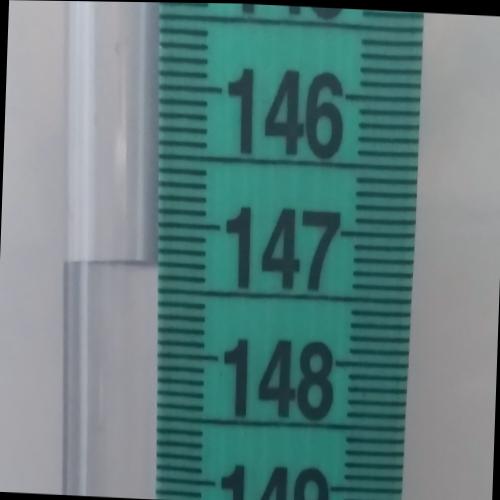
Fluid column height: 147.3 cm